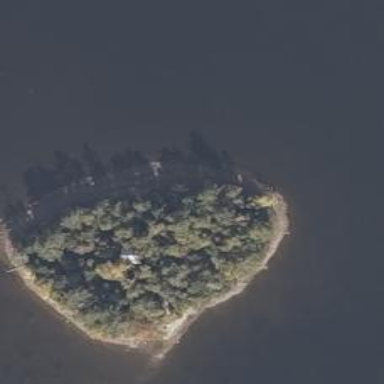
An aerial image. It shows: Islet of woodland in nature reserve.